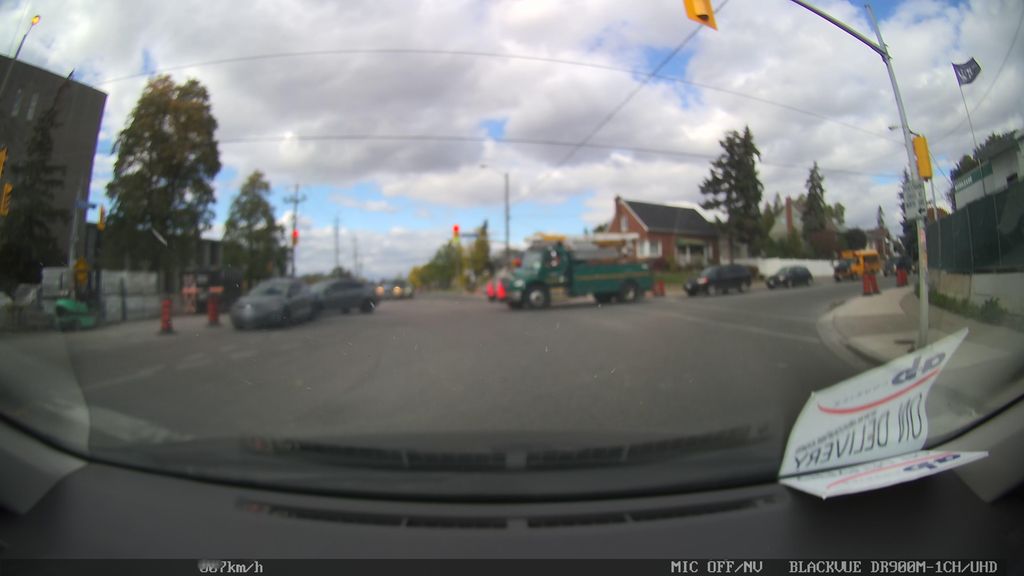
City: toronto